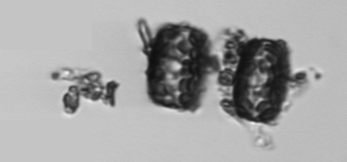
Label: Thalassiosira_TAG_external_detritus